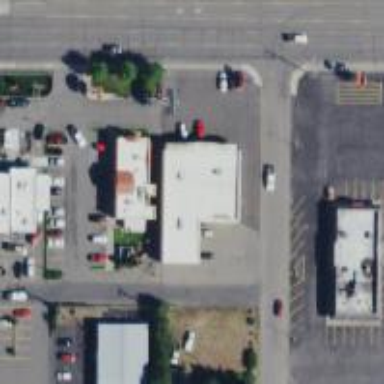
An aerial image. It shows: Pharmacy providing healthcare services.